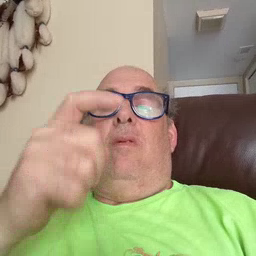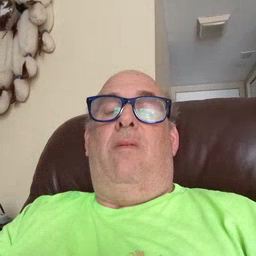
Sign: gift